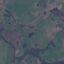
Label: Pasture